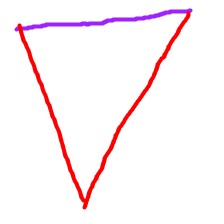
Shape: triangle